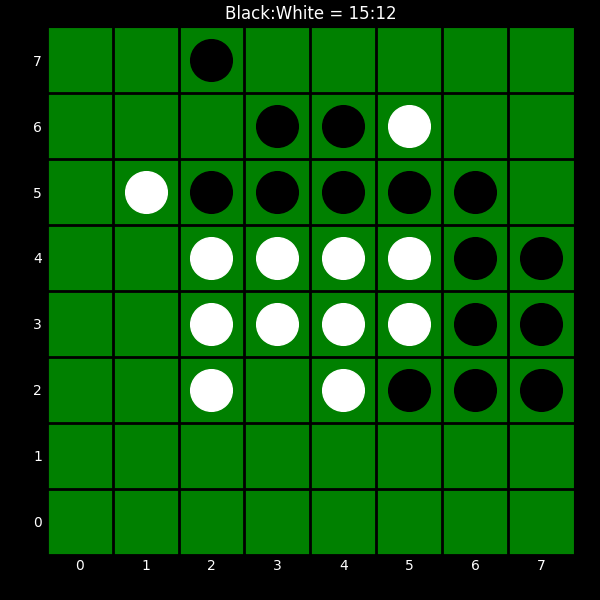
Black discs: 15
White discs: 12